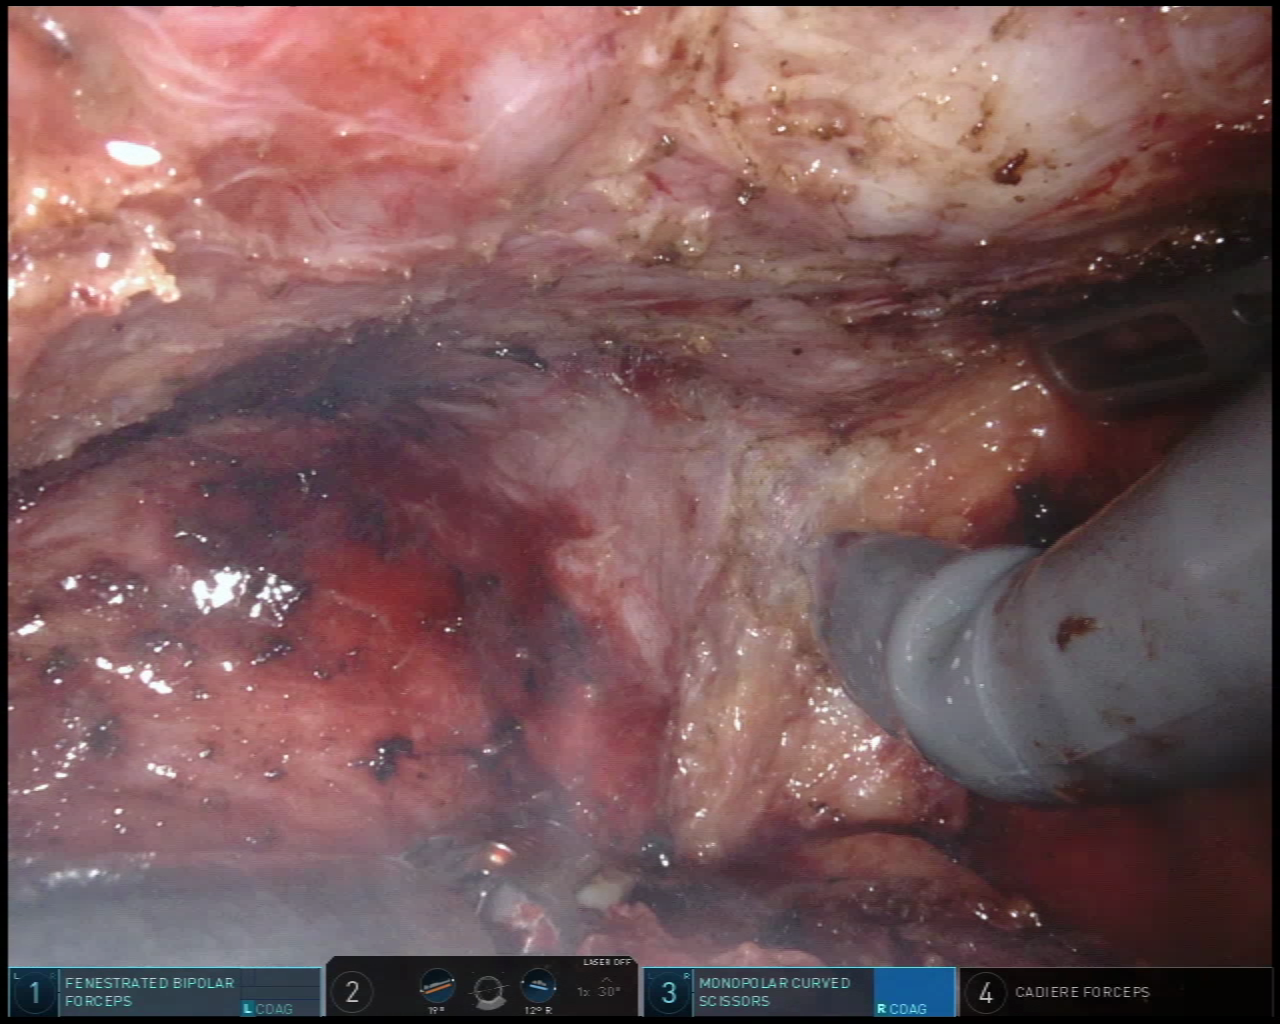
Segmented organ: vesicular_glands
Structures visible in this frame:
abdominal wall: no
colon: no
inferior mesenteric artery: no
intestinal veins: no
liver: no
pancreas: no
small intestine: no
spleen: no
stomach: no
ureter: no
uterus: no
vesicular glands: yes